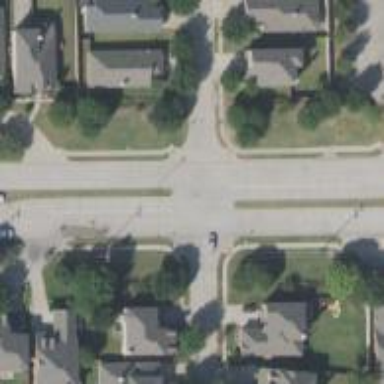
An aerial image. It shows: Stop road.